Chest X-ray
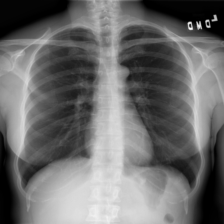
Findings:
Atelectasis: negative
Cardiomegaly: negative
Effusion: negative
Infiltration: negative
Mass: negative
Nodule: negative
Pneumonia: negative
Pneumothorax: negative
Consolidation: negative
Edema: negative
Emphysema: negative
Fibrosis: negative
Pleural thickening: negative
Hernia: negative